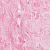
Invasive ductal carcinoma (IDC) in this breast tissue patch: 0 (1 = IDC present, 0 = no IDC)